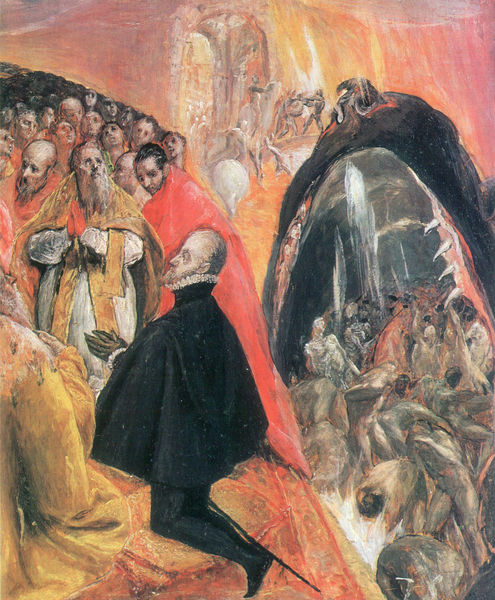
Titel: Allegorie des Heiligen Bundes (Der Traum Philipps II.; Anbetung des Namen Jesu; die Verherrlichung des Greco; das Jüngste Gericht), Detail
Künstler: El Greco
Standort: London
Institution: National Gallery
Schlagwörter: feuer, gemälde, himmel, mann, nackt, umhang, weiß, gelb, menschen, sitzen, braun, handschuhe, männer, orange, schwarz, tür, vordergrund, rot, gericht, richter, band, blicke, kragen, tod, herr, hände, kirche, gold, adel, höhle, rosa, spanien, bogen, heiß, hitze, angst, papst, detail, knie, surreal, tor, leiber, paradies, eingang, religion, strahlen, scharz, säbel, knien, selbstbildnis, degen, kardinal, beten, gebet, fürst, fisch, skelett, zähne, jesus, apokalypse, fegefeuer, hölle, jüngstes gericht, manierismus, qual, teufel, verdammte, maul, fressen, zunge, flehen, kniend, seelen, klerus, krönung, priester, empfang, beeten, mönch, audienz, bischöfe, geistliche, adliger, heilige, leuchtend, wal, edelmann, erleuchtung, heilig, bitte, el greco, ungeheuer, bitten, graf, hau, kniefall, kardinalsrot, feuerrot, zahn, canossa, hai, stifter, betender, katholisch, skelette, epee, spanier, paradis, schlund, espagne, glühend, jüngste gericht, enfer, greco, rachen, demutsgeste, gaumen, himmelspforte, himmelstor, höllenschlund, jüngster gericht, jünstes gericht, limbus, reliegiös, schlucken, theotokopoulos, vision, chevalier, jüngstes, verdamnis, höllentor, umang, priere, katholik, jona, verschlucken, verdammten, kniien, ffel, ames, pretres, satan